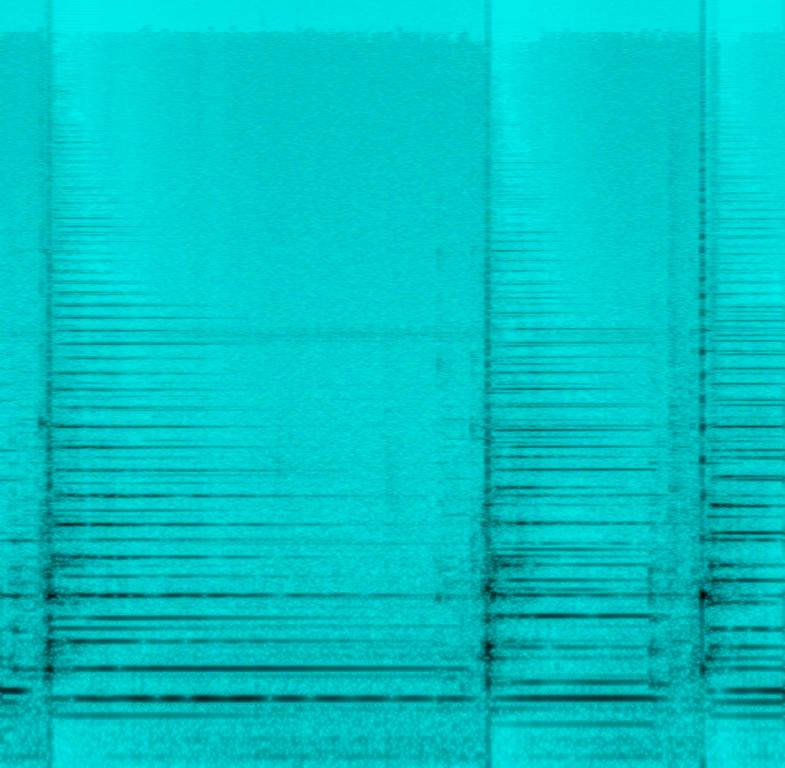
This song features a banjo being strummed. The banjo player plays four chords using downstrokes. There are no other instruments in this song. This is a low quality recording.